Lunar surface albedo tile
Center latitude: -39.037
Center longitude: 3.573
Resolution (meters per pixel, mean): 145.92
Tile area (km^2): 21971.57
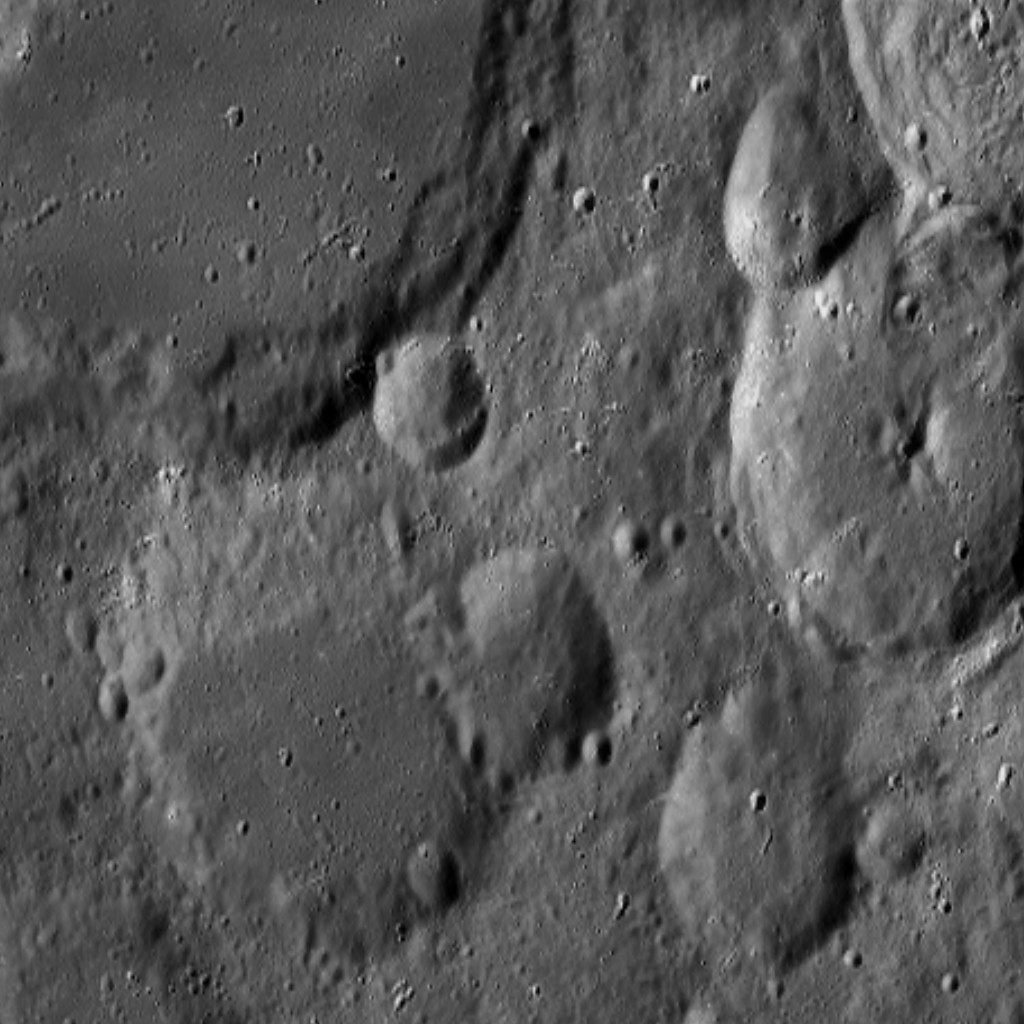